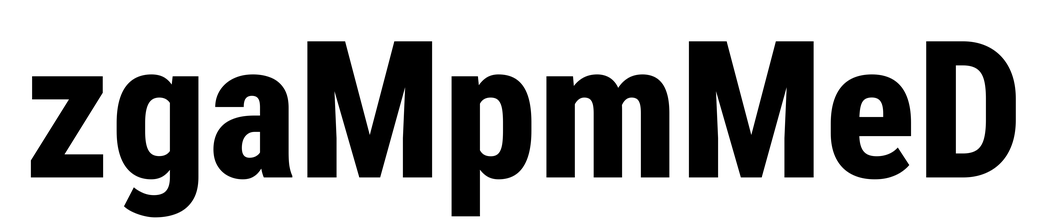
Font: Roboto_Condensed_ExtraBold